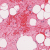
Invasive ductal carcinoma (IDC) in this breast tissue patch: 0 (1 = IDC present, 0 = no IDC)